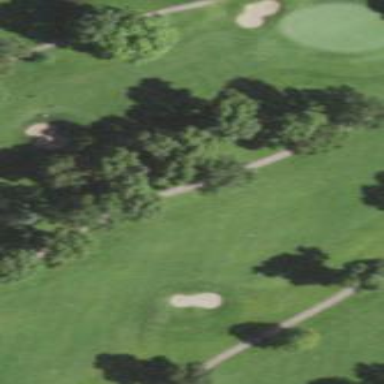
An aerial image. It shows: Golf fairway surrounded by grass.